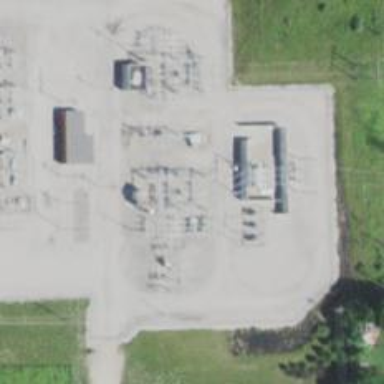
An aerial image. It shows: Switch used for power control.